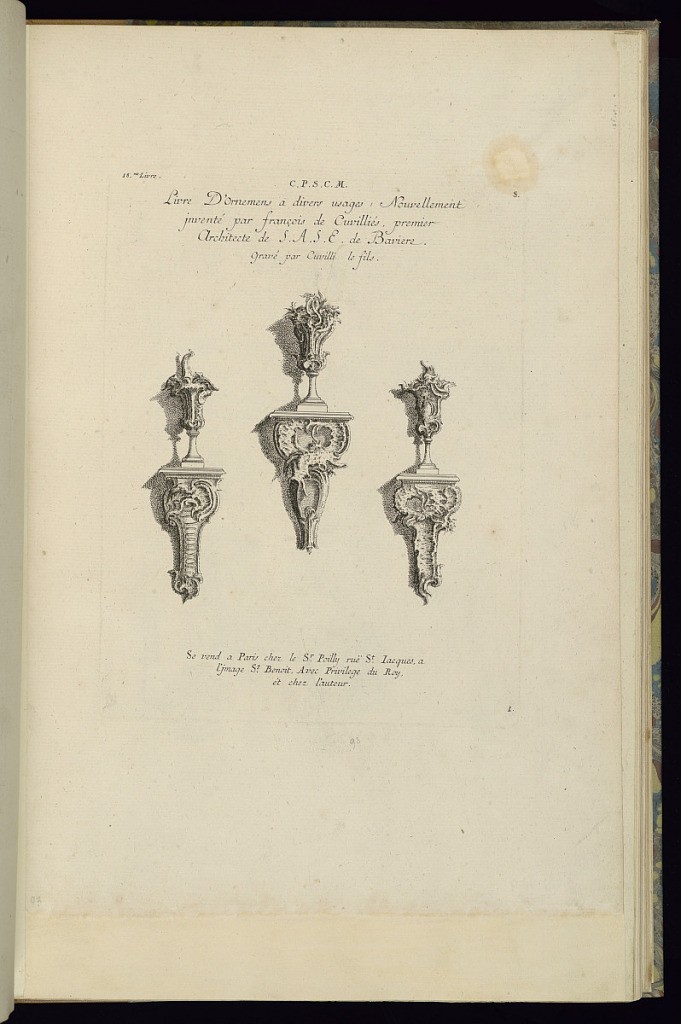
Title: Design for Three Wall Brackets with Vases
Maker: François de Cuvilliés the Elder, Belgian, 1695 - 1768
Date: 1745
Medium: Etching and engraving on off-white laid paper
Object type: Print
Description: First state of a design for three wall brackets with vases placed on them. See 1921-6-285-95.